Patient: sex F, age 71
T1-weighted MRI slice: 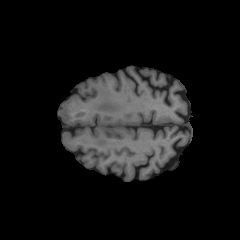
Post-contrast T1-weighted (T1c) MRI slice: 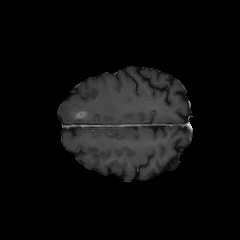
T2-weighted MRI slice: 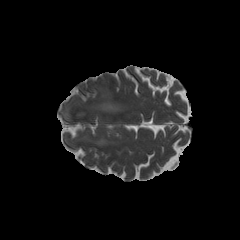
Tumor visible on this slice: yes
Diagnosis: Glioblastoma, IDH-wildtype
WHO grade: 4